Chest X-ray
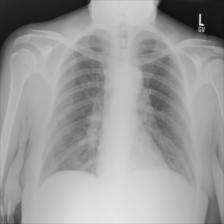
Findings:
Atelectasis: negative
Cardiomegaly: negative
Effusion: negative
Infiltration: negative
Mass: negative
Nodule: negative
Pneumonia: negative
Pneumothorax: negative
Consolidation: negative
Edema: negative
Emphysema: negative
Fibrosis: negative
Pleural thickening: negative
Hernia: negative